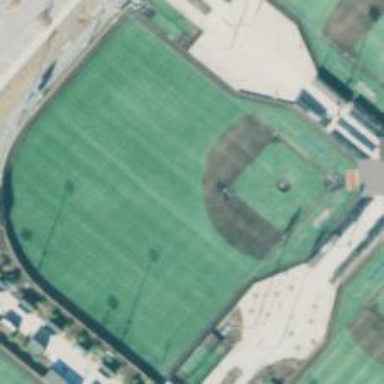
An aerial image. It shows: Baseball pitch for leisure and sports activities.